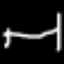
Label: bed